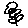
Label: flower